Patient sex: M
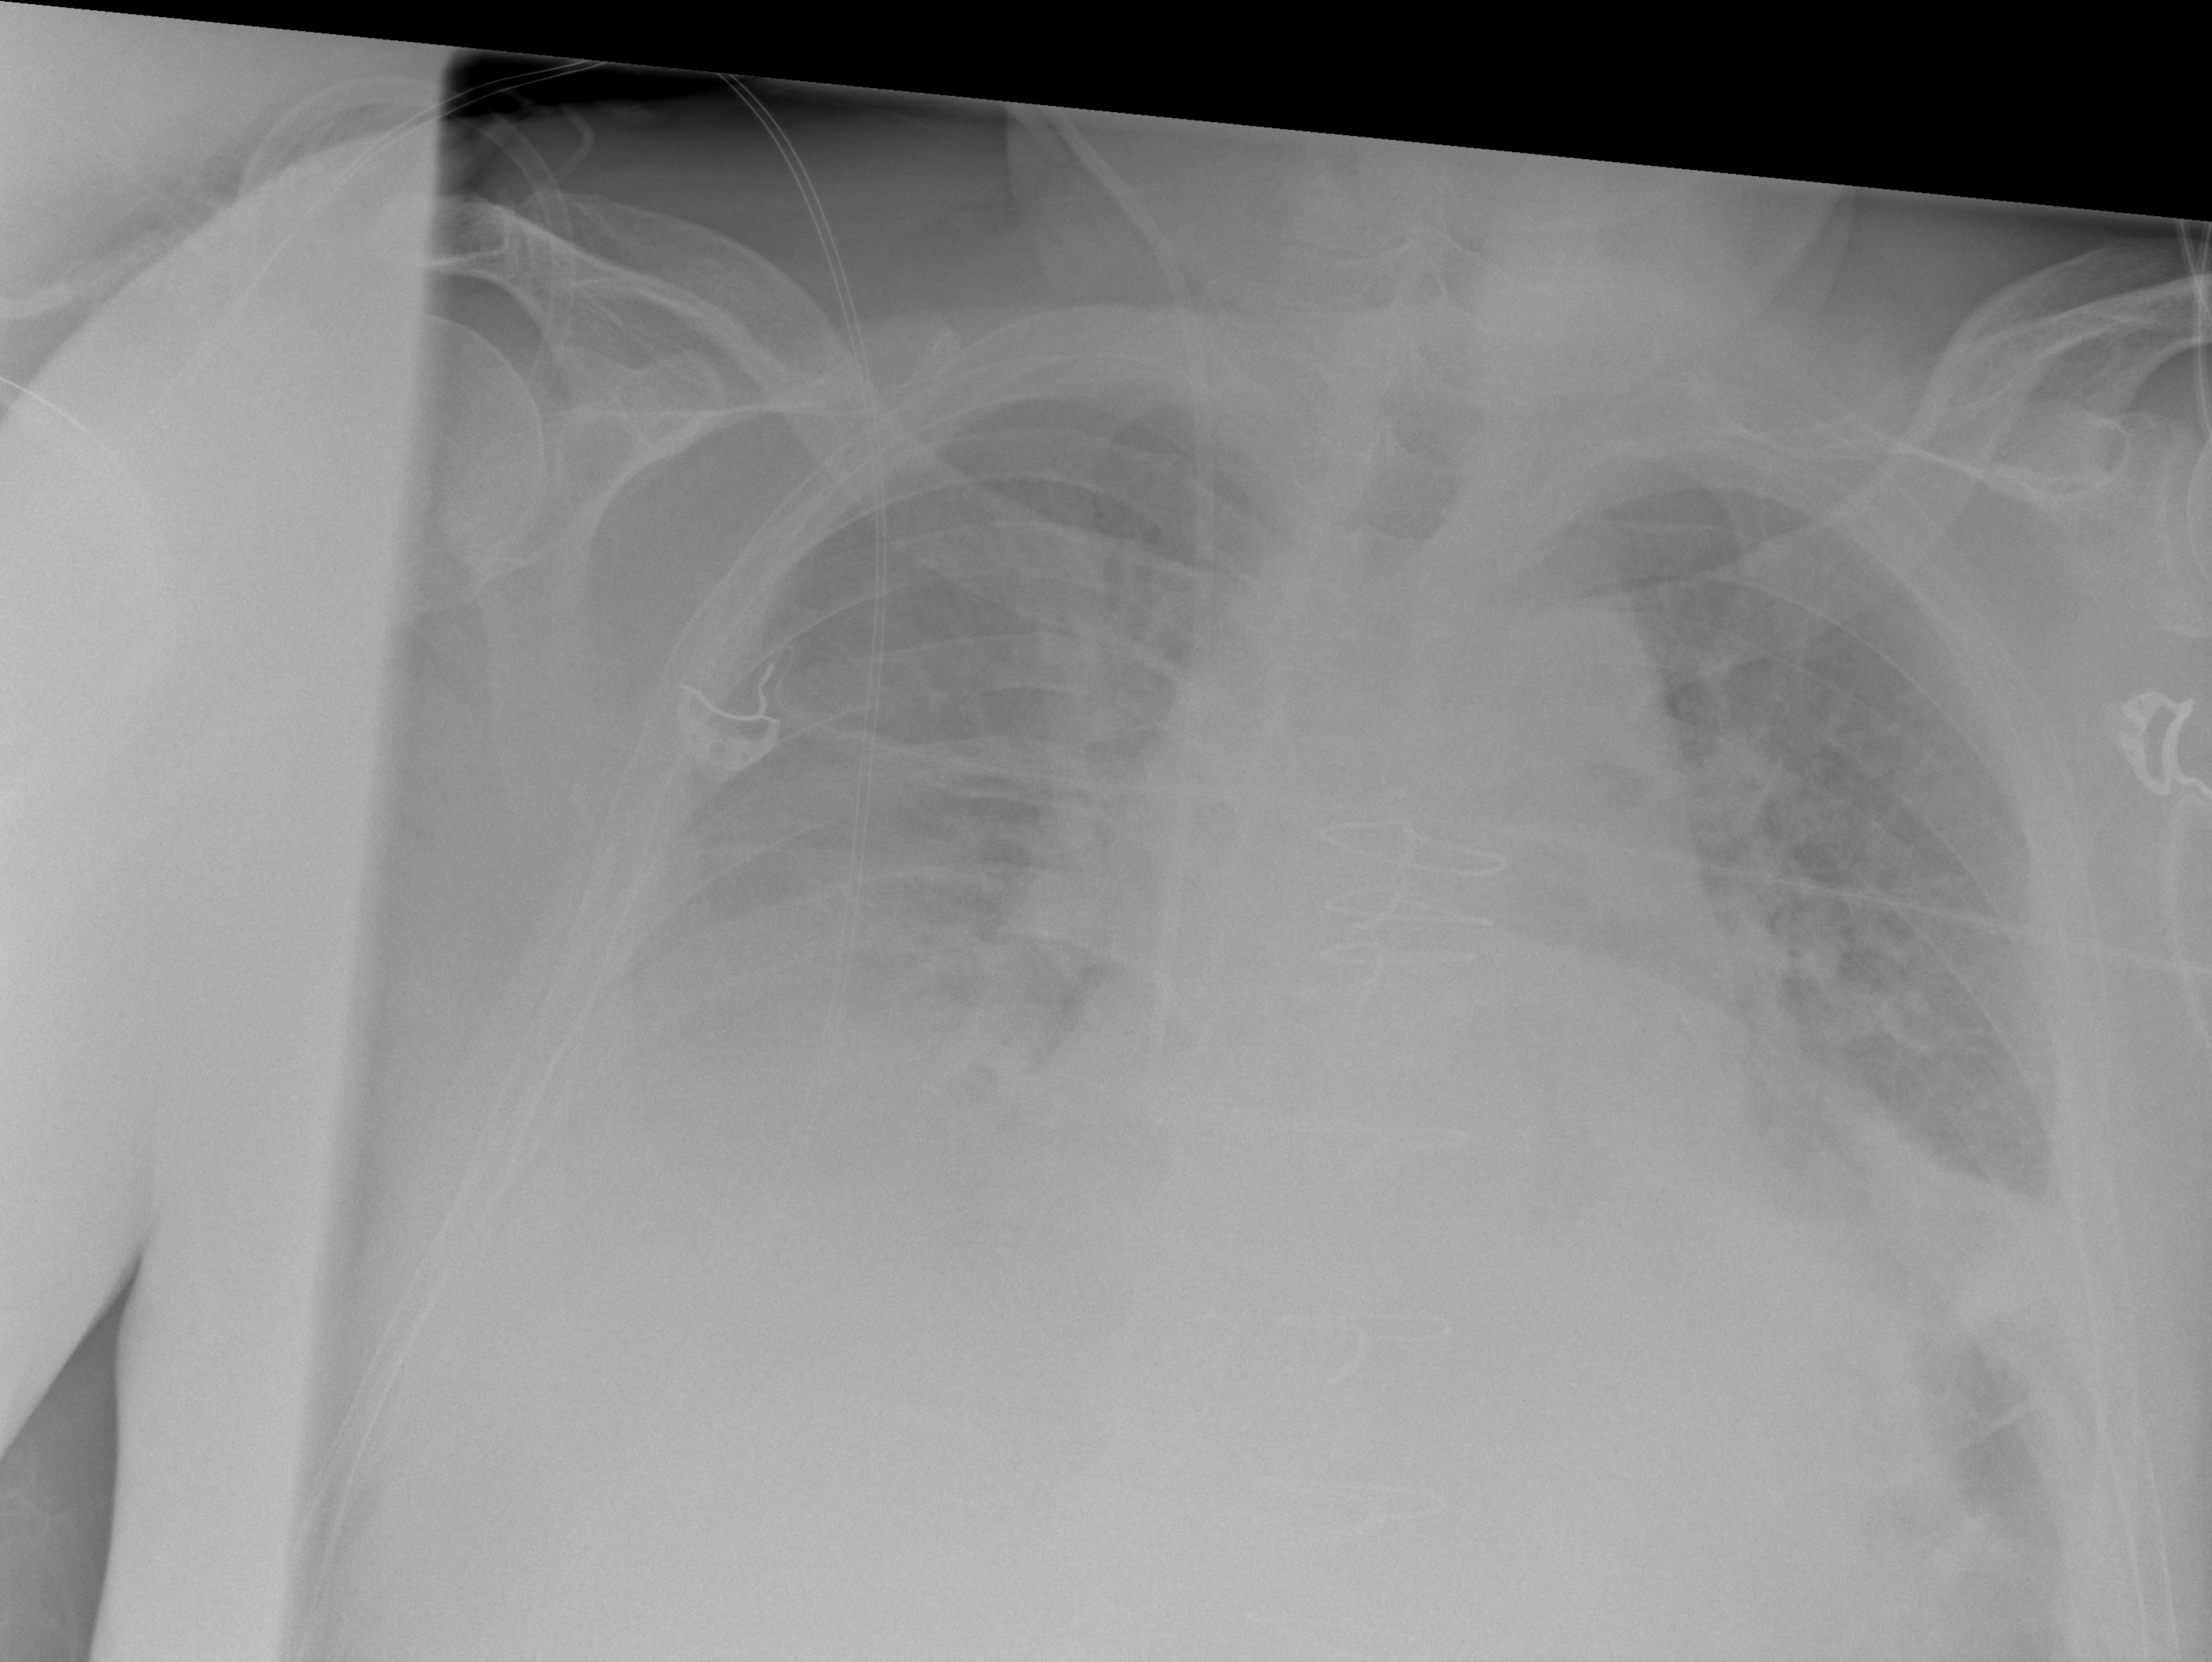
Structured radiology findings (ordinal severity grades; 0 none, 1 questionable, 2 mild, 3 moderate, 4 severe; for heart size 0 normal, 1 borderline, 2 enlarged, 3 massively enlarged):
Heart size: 2
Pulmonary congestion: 3
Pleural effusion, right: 3
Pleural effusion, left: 3
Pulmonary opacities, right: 2
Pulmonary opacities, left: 2
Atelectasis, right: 3
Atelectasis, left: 3